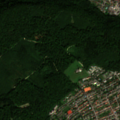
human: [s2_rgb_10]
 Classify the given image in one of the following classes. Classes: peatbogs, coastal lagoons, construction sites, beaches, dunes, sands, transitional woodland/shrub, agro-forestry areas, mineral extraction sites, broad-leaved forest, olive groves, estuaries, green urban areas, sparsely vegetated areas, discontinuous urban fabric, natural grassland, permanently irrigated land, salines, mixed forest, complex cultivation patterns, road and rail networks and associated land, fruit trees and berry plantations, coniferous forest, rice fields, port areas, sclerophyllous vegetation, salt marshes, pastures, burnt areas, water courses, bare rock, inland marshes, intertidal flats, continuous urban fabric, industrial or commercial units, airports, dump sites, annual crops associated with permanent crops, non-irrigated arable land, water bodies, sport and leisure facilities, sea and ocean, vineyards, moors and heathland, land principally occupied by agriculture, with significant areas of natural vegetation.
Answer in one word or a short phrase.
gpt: discontinuous urban fabric, broad-leaved forest, mixed forest